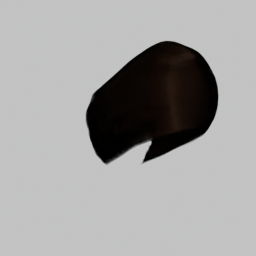
Label: people